Question: I'm trying to load my array from an array in my .Plist but its not working.
The plist looks like this:

This is the code I'm using:
'''
NSString *path = [[NSBundle mainBundle]pathForResource:@"DiseasePropertyList" ofType:@"plist"];
NSMutableArray *rootLevel = [[NSMutableArray alloc]initWithContentsOfFile:path];
self.myArray = rootLevel;
[rootLevel release];
'''
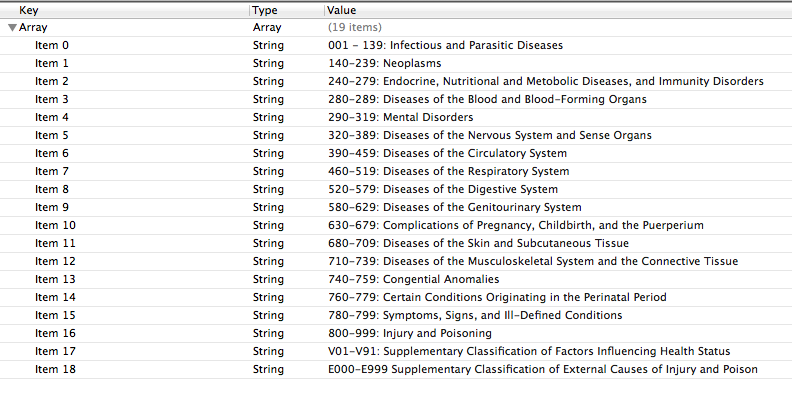
Answer: Try this. Please change file name.
It works fine.
'''
NSArray *paths = NSSearchPathForDirectoriesInDomains(NSDocumentDirectory, NSUserDomainMask, YES);
NSString *documentsDirectory = [paths objectAtIndex:0];
NSString *recentFilePath = [documentsDirectory stringByAppendingPathComponent:@"recent.plist"];
NSArray *history = [NSArray arrayWithContentsOfFile:recentFilePath];
'''